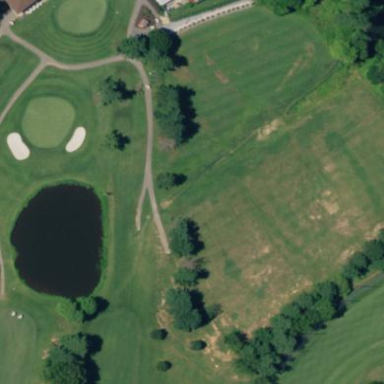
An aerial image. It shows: Golf fairway surrounded by grass.